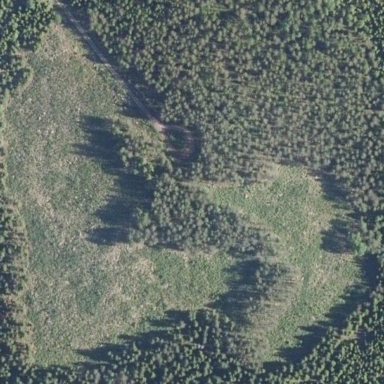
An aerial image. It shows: Clearcut area with scrub vegetation.